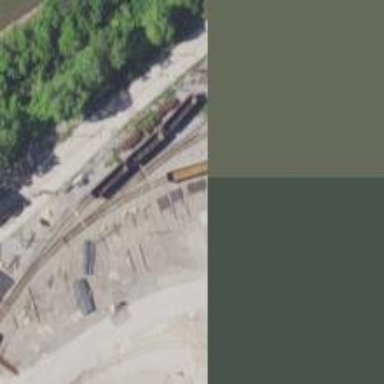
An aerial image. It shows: Railway siding for service.